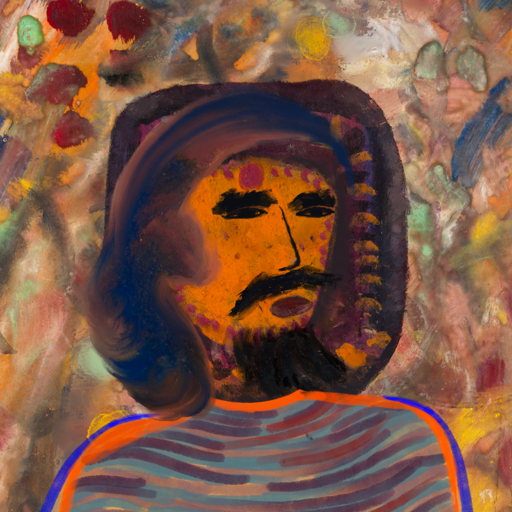
Background: Mother_And_Son_Mother, Head And Neck Side: Doll_w_Hair, Face Side: Mosgoul, Bust: Experience, Hair Side: Mother_And_Son_Son, Head Accessory: Blank, Second Necklace: Blank, Necklace: Blank, Baby: Blank